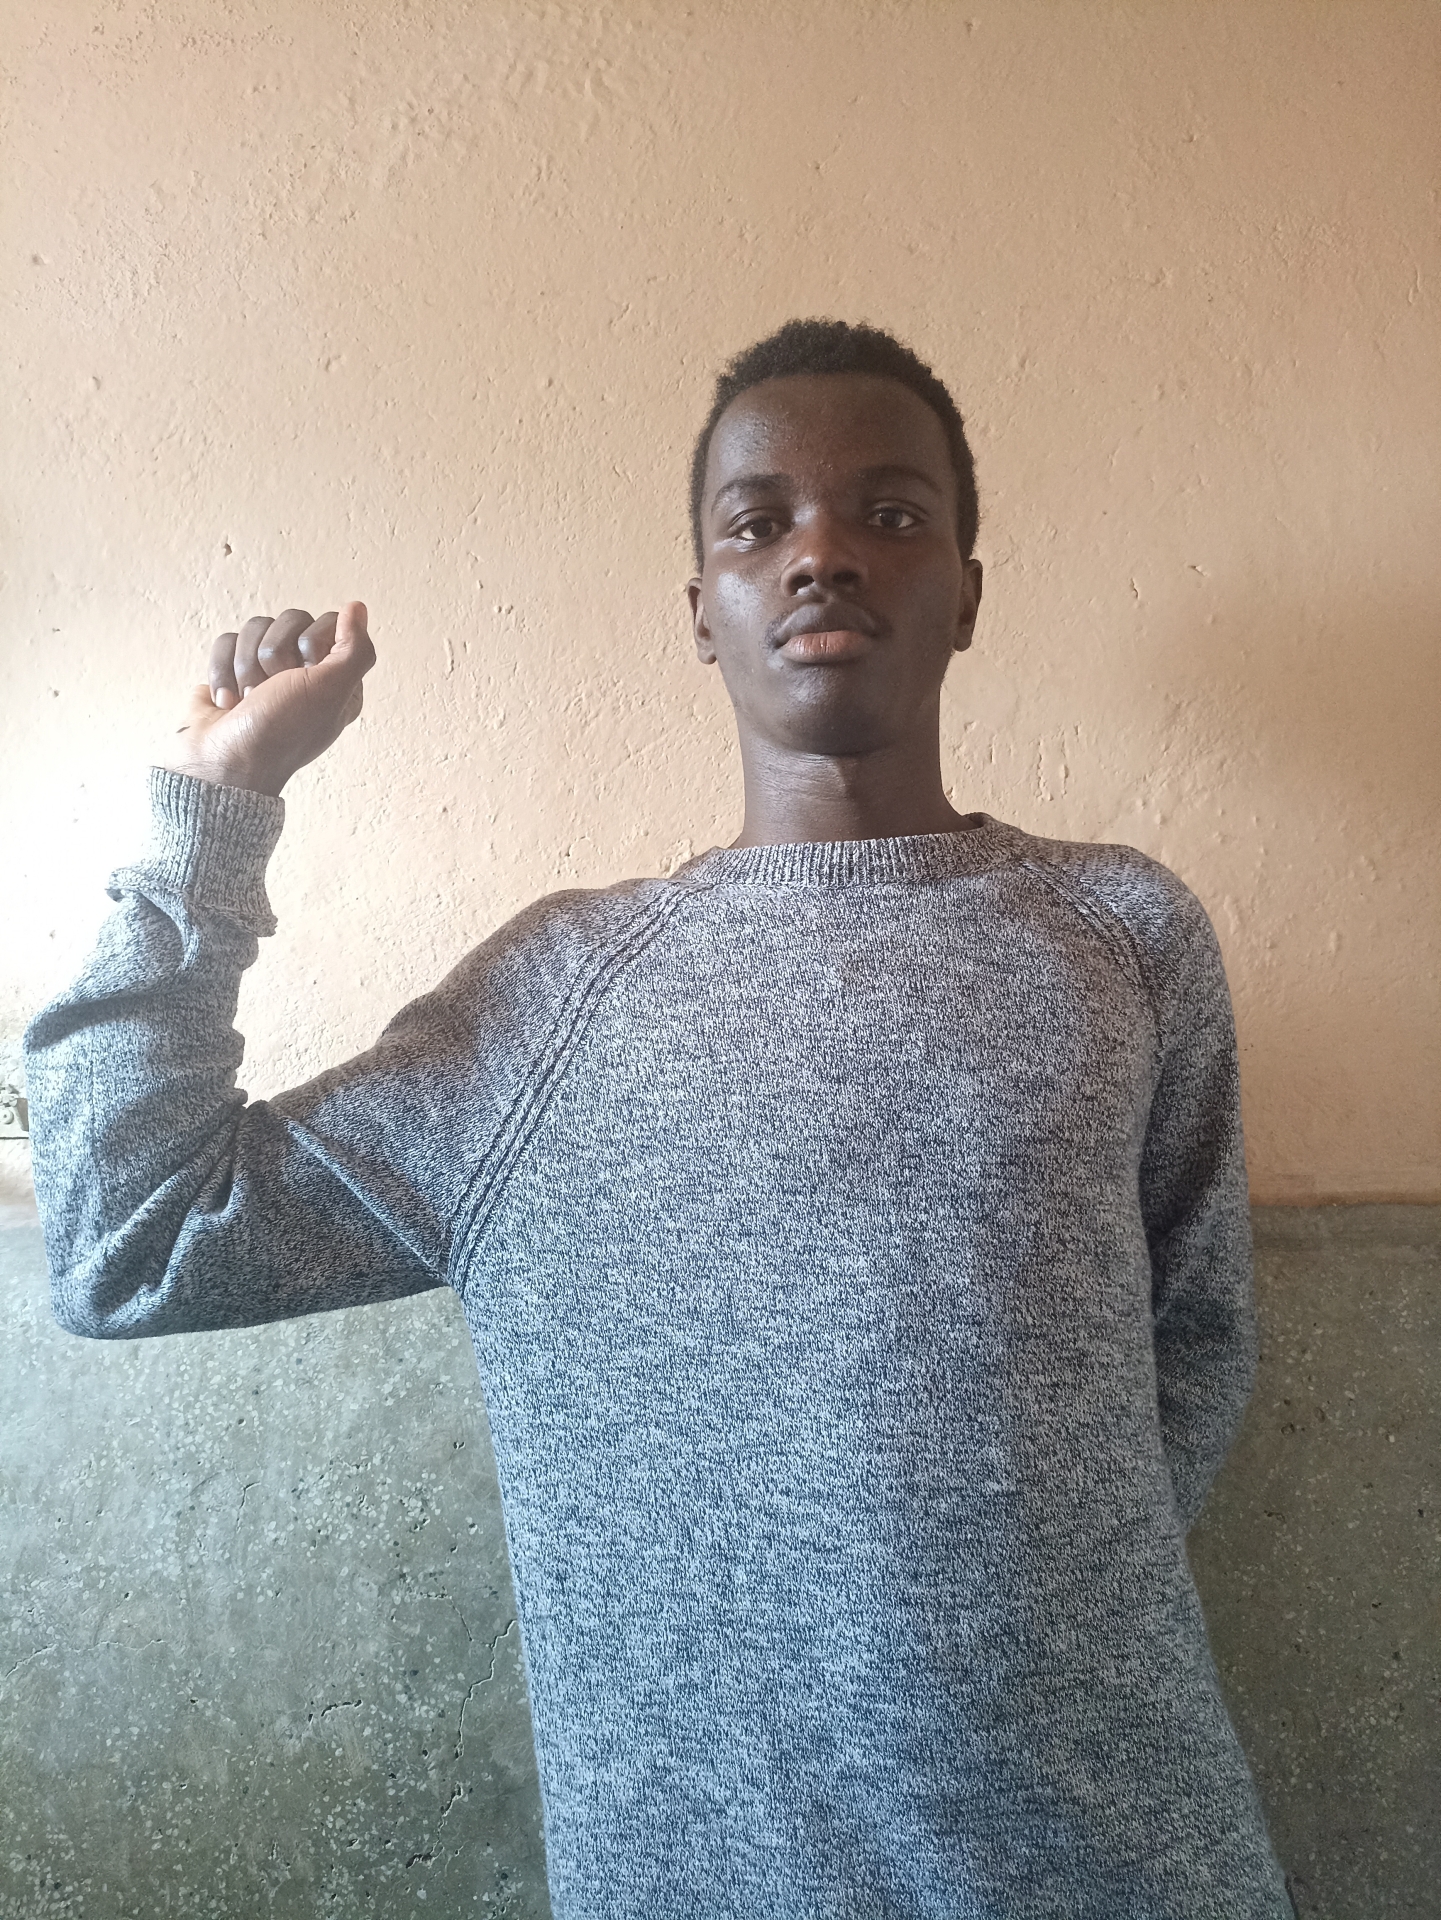
Label: clear